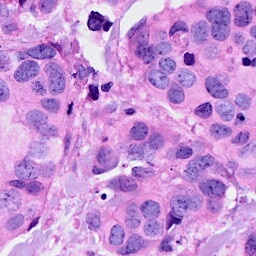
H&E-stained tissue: Breast